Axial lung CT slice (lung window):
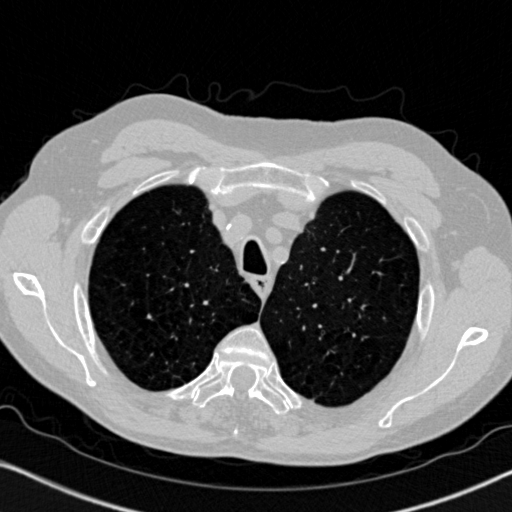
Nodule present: no